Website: bh-photo
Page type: store-pickup
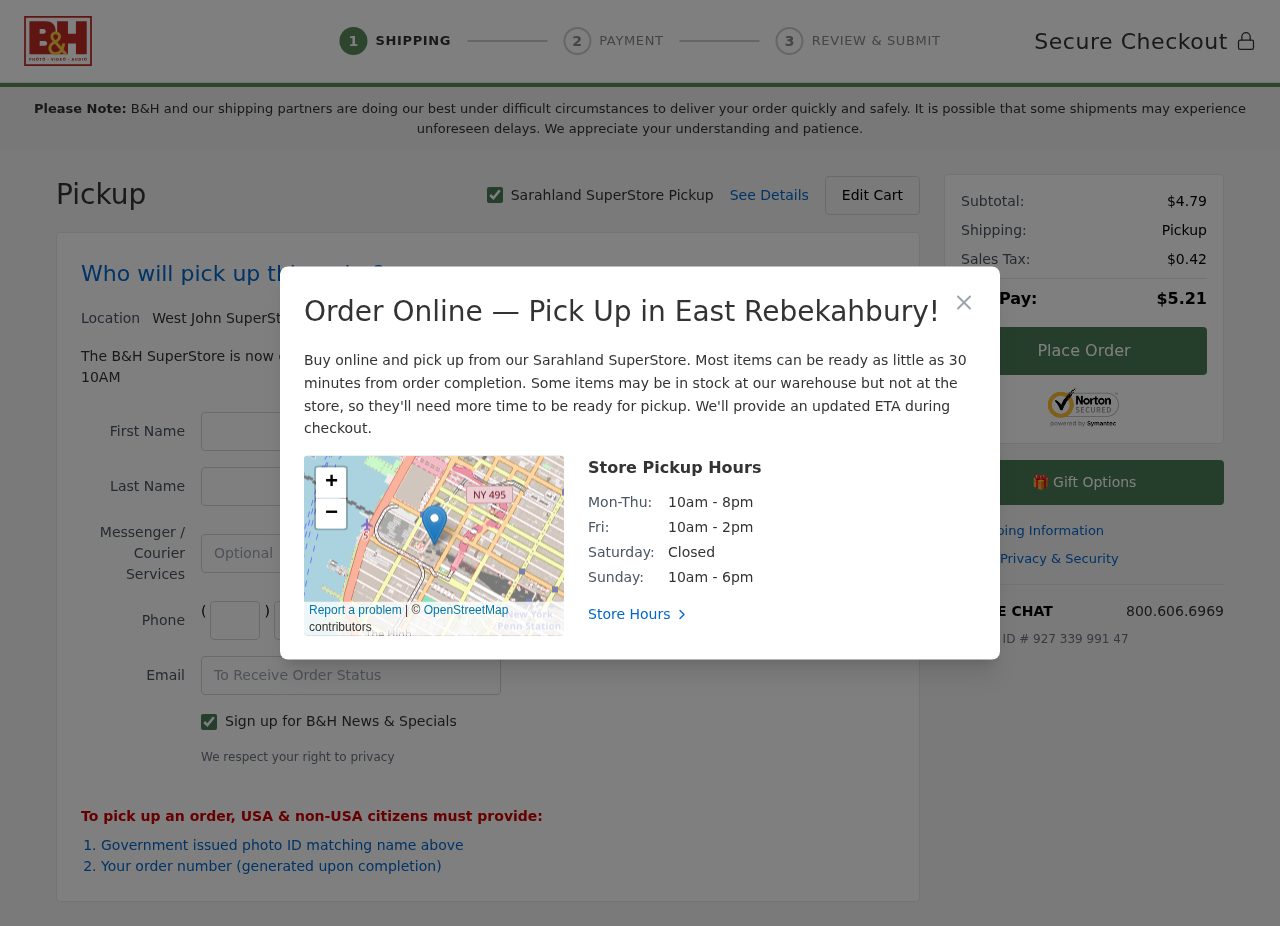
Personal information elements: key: PII_CITY
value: Sarahland
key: PII_CITY2
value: West John
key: PII_CITY3
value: East Rebekahbury
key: PII_EMAIL
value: crystalsmith@hotmail.com
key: PII_FIRSTNAME
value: Crystal
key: PII_LASTNAME
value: Smith
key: PII_PHONE_AREA
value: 827
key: PII_PHONE_PREFIX
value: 786
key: PII_PHONE_SUFFIX
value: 7615
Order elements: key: ORDER_SUBTOTAL
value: $4.79
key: ORDER_TAX
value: $0.42
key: ORDER_TOTAL
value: $5.21
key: ORDER_ID
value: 927 339 991 47